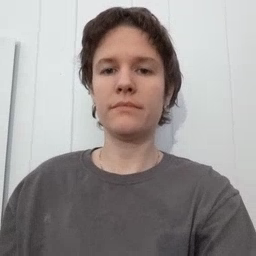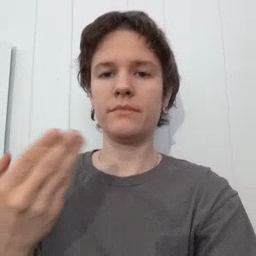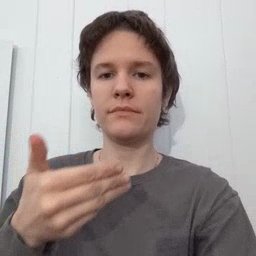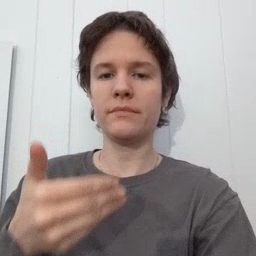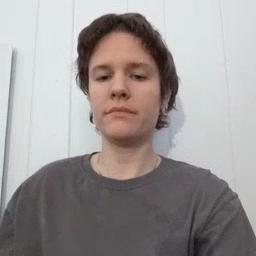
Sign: close